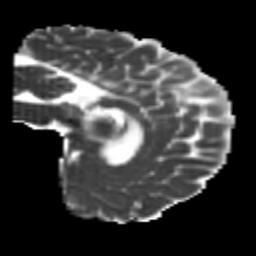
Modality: MD
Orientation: sagittal
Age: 23
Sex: male
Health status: healthy
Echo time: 0.074 s